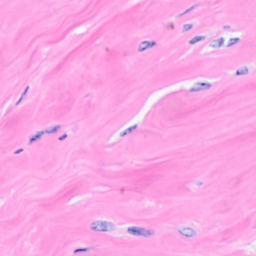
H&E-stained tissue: Breast